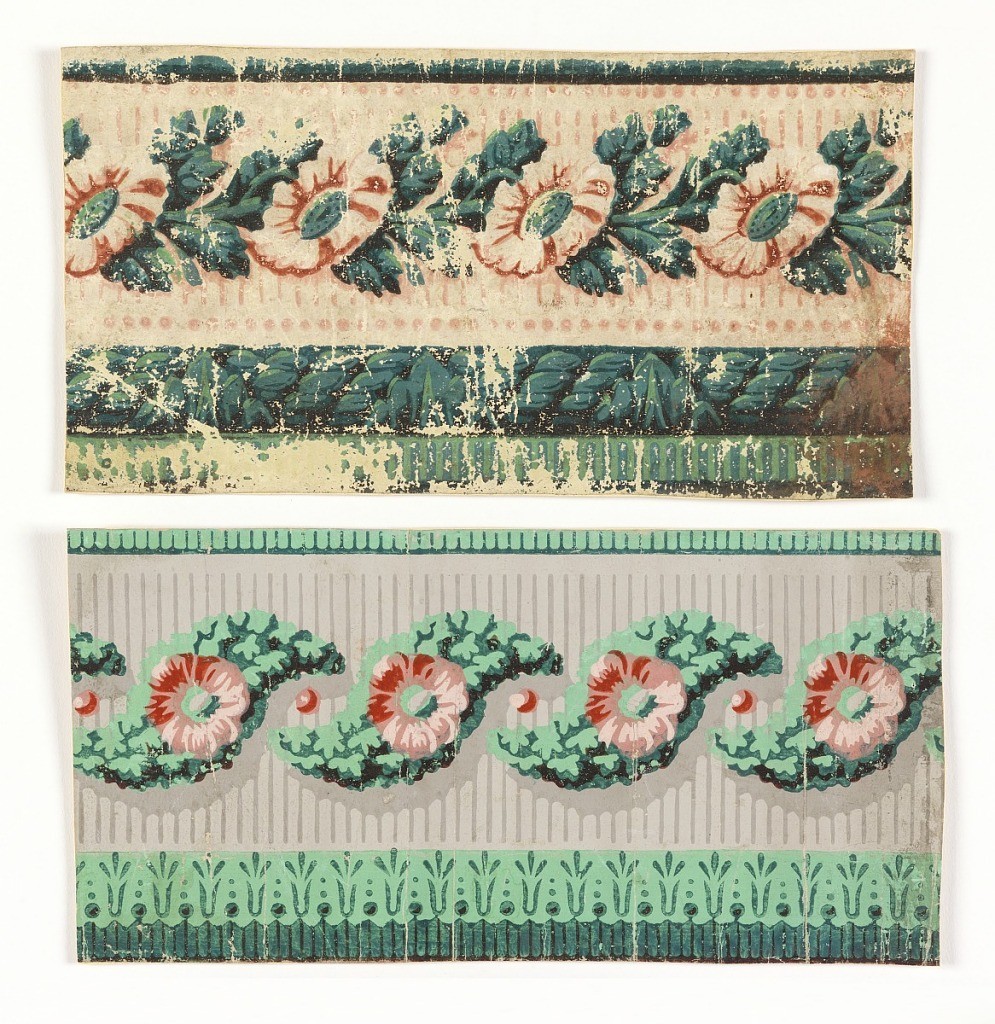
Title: Border
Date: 1805–25
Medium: Block-printed on handmade paper
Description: a) A continuous repeating pattern of a daisy-like flower against a vertically striped background. Beneath this, there is a stylized floral band, and the bottom edging is dentilled; b) Upper dentils and a central striped background over with s-shaped foliate forms with floral centers alternate with dots. The bottom edging consists of a stylized floral/dot pattern above dentilling.